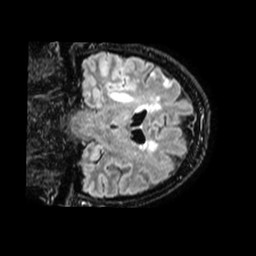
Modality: FLAIR
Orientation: coronal
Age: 71
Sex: female
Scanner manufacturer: philips
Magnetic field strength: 1.5 T
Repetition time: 4.8 s
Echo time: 0.3446 s